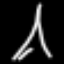
Label: The Eiffel Tower